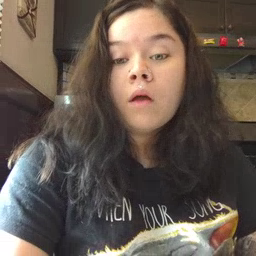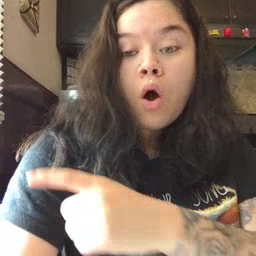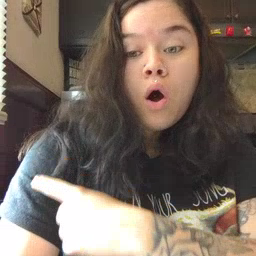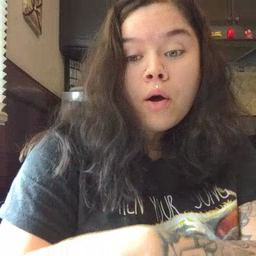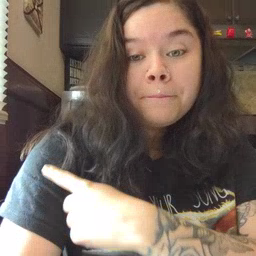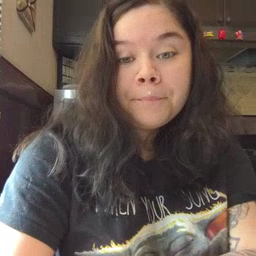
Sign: arm